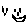
Label: smiley face